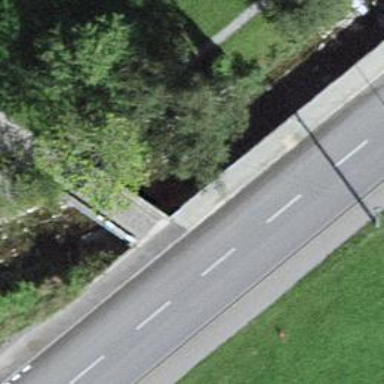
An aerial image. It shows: Residential road bridge with gravel surface.